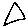
Label: triangle